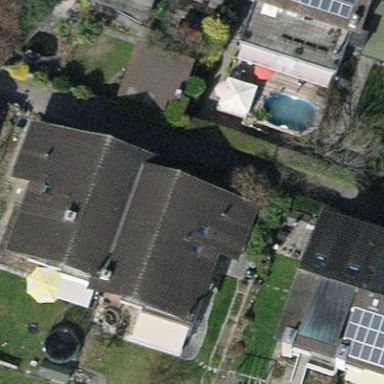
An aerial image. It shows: Semidetached house.